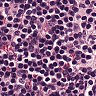
Metastatic tissue present: no